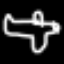
Label: airplane